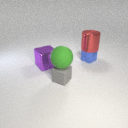
large red metal cylinder above small blue rubber cube